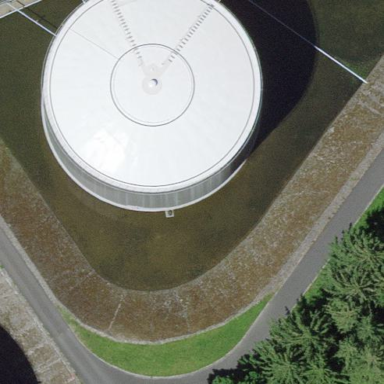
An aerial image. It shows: Building with storage tank.